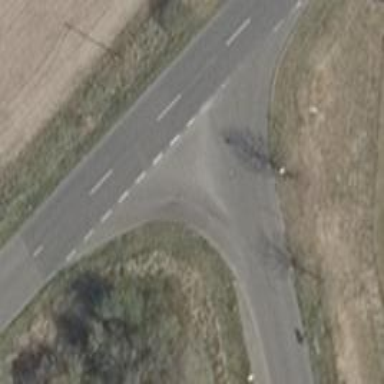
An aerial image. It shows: Unclassified road with asphalt surface.